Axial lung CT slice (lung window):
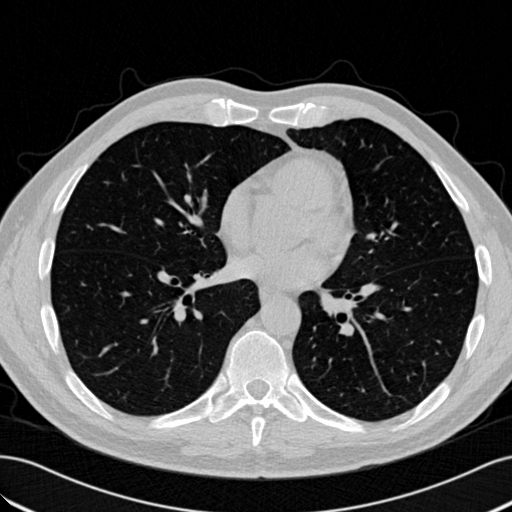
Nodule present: no